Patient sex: M
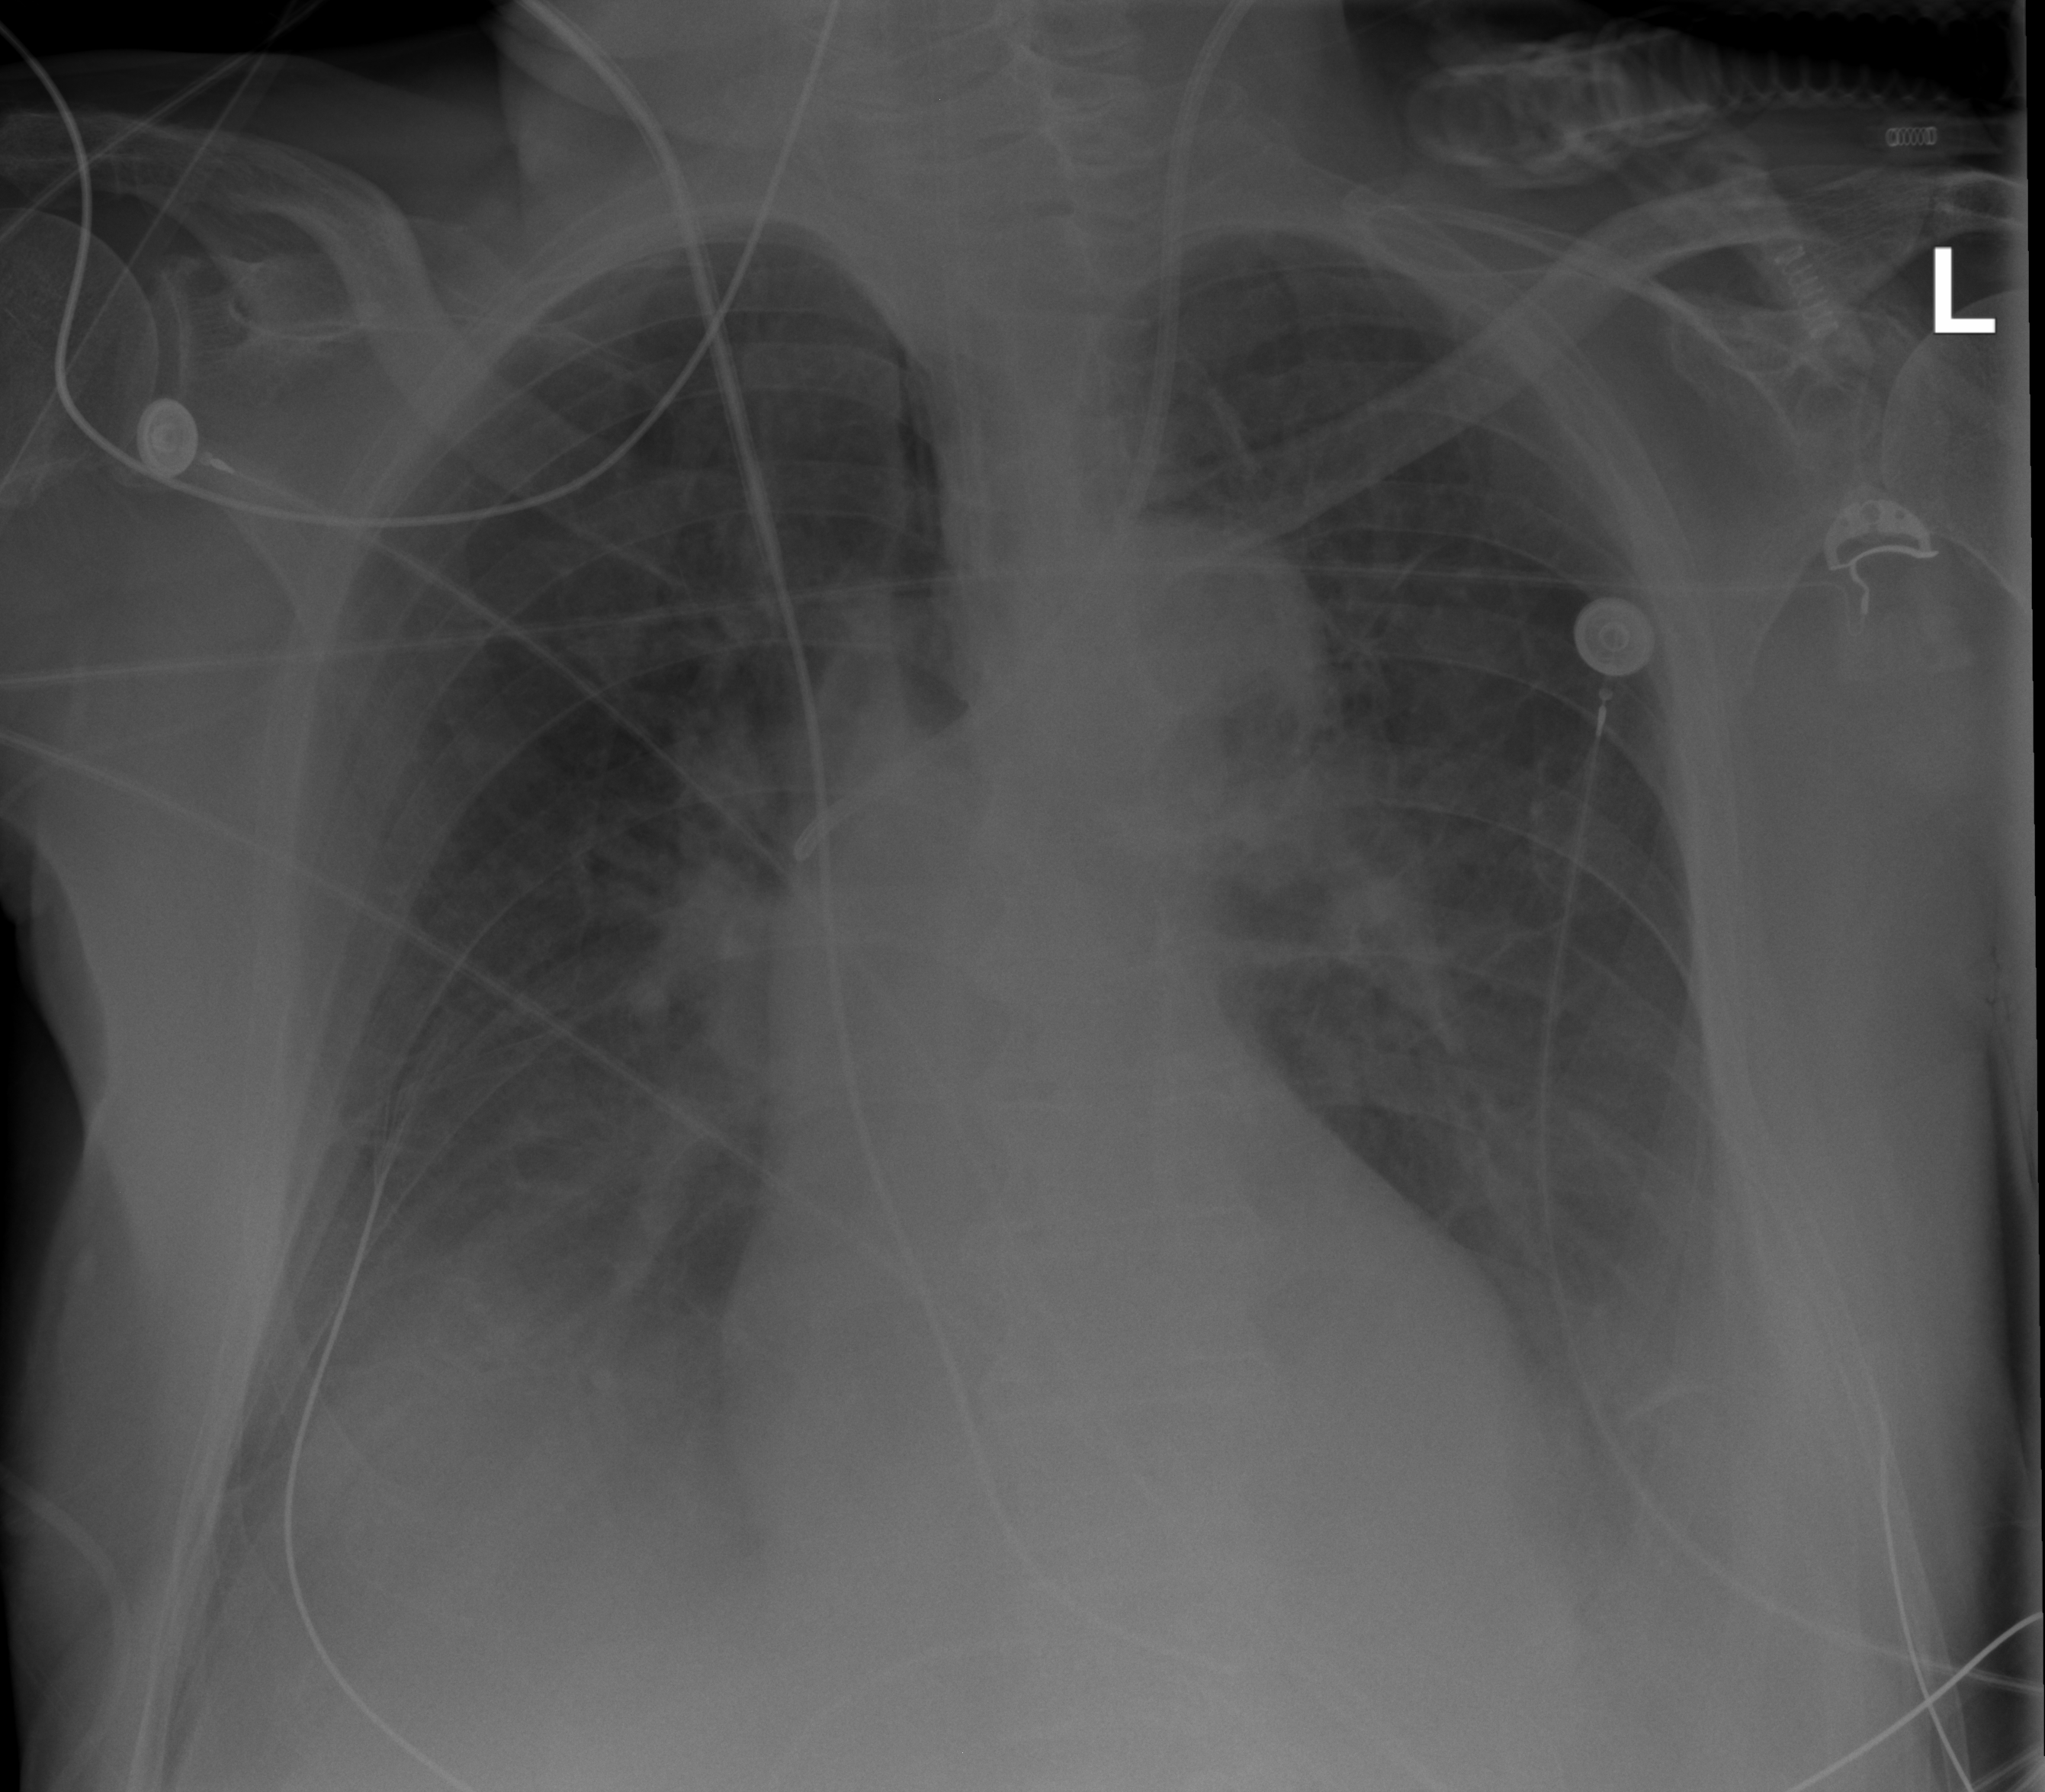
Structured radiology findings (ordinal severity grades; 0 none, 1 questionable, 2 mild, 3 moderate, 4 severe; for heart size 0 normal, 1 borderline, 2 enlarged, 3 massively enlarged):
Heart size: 0
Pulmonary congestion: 0
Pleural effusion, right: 3
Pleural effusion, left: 3
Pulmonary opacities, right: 0
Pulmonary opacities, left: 0
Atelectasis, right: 3
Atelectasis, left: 2